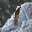
Label: 1